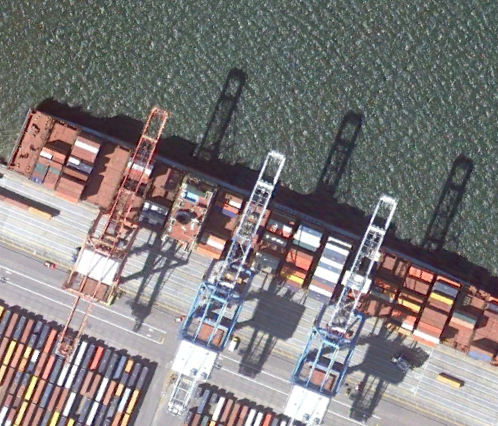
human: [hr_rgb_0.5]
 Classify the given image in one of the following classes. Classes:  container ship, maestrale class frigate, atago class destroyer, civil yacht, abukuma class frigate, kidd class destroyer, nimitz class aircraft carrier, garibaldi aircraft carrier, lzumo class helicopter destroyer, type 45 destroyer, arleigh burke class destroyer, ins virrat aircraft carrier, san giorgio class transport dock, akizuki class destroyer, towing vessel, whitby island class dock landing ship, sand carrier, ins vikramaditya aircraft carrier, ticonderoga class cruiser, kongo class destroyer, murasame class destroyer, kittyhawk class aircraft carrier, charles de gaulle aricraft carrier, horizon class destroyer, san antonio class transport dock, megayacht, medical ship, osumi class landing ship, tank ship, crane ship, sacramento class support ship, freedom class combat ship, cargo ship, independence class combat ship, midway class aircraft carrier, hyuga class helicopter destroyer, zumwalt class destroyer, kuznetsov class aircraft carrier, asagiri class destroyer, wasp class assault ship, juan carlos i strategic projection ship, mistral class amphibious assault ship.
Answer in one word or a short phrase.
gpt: Container ship